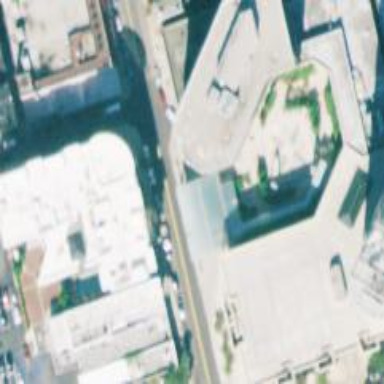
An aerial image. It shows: Bank building.